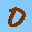
Label: 0